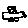
Label: car